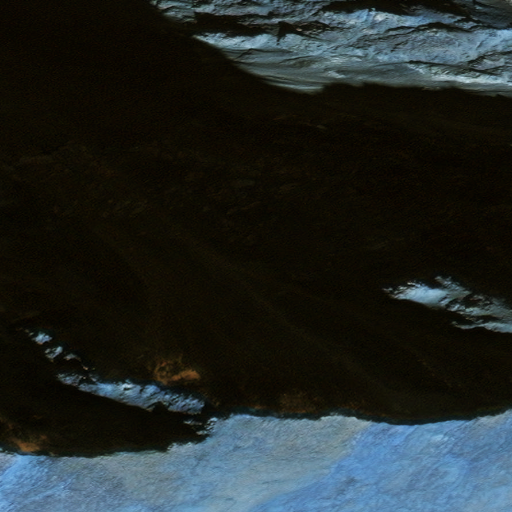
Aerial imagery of mountain in Alaska named Mount Chitina containing only unknown